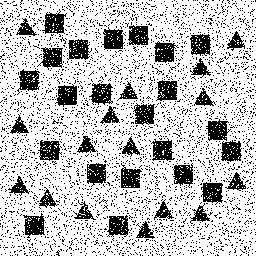
Squares: 22
Triangles: 16
Stars: 0
Total shapes: 38